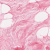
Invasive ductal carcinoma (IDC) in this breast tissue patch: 0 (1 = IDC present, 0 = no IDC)